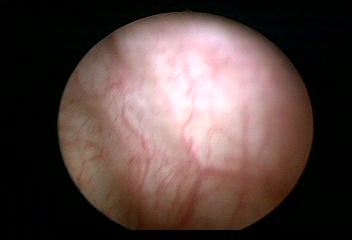
Modality: WLC
Class: Normal mucosa
Bladder cancer association: No